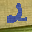
Label: 2